Question: I am deploying our system to a brand new server that was previously untouched and having serious issues with .NET (the error points to server controls but i think this is a symptom rather than the problem)
Basically the VB6 code seems to work correctly but when moving over to the .NET I keep getting a parser error when loading the server control.
Like this

Im quite sure that the server control isnt the issue and there isnt an issue with the compiled code. I have copied the code over from a working deployment on another server.
The code is organised as a WebSite rather than Web Application
The control is referenced at the top of the aspx page like so
'''
<%@ Register Namespace="CustomWebControls" TagPrefix="Fastrack" %>
'''
CustomWebControls is in the App_Code folder and is compiled into App_Code.dll
I think there is some issue with windows or IIS config stopping the reading of the compiled app_code.dll file. I have checked user permissions and allowed all to access i have manually copied over the dlls to the asp temp folders.
Other things tried
- - - -
I'm completely out of ideas with this one and I'm not sure where to go next.
The stack trace disappears off deep into System.Web.UI and doesn't hint at any issues with our code at all (doesn't even seem its getting as far as loading it)
- - - -
If anyone has any suggestions or would like some more info from me let me know.
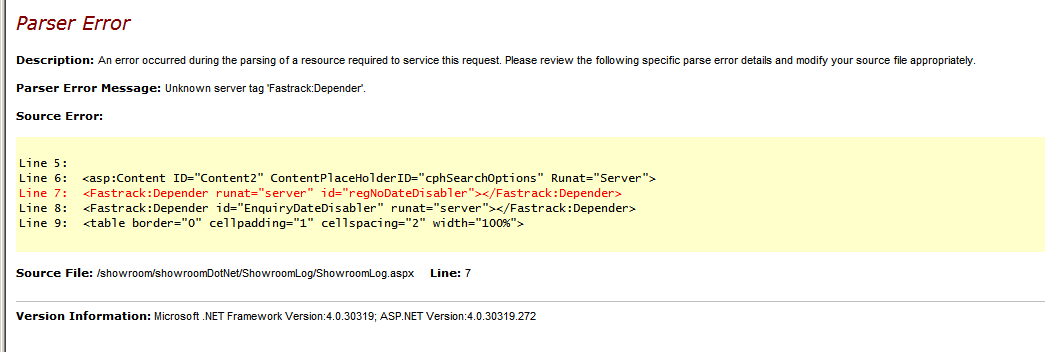
Answer: After much ripping out of hair and sleepless nights the anser was a missing precompiledApp.config file!
The hardest ones often have the simplest answers!